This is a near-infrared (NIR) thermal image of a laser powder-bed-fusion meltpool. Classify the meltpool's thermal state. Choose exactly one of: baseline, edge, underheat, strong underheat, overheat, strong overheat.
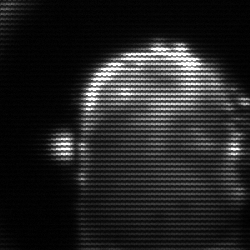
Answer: baseline